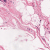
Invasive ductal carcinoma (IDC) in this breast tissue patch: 0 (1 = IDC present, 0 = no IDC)